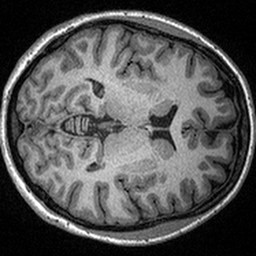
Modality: T1w
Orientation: axial
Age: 23
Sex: female
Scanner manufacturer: siemens
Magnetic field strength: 3 T
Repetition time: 2.3 s
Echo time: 0.00298 s